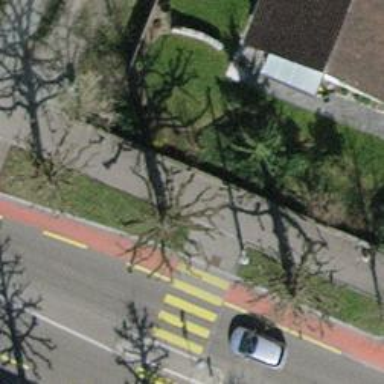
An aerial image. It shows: Avenue of trees.